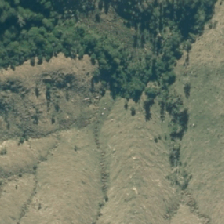
Land cover: manuka_kanuka